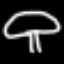
Label: mushroom